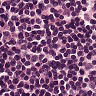
Metastatic tissue present: no